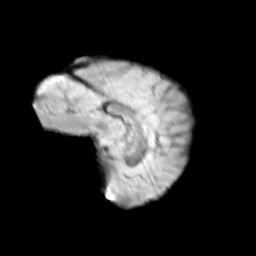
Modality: T2w
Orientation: sagittal
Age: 10
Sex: female
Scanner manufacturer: siemens
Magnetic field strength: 3 T
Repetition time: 3.8 s
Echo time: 0.07 s